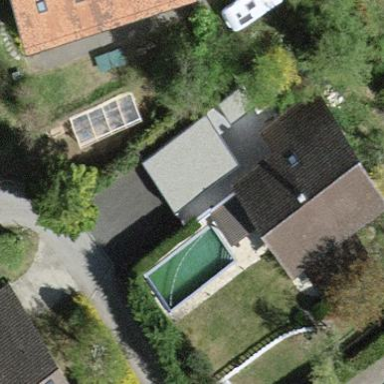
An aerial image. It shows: Carport structure.